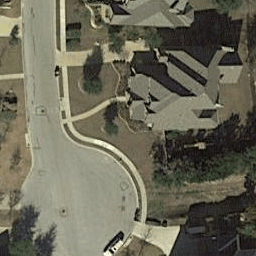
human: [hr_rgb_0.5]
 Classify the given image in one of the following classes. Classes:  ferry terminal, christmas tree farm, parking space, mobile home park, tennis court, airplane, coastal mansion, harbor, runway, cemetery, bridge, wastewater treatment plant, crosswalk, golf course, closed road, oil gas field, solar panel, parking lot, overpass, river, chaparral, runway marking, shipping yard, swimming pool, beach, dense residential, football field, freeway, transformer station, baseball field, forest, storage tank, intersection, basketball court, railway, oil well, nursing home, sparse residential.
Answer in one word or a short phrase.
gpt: closed road